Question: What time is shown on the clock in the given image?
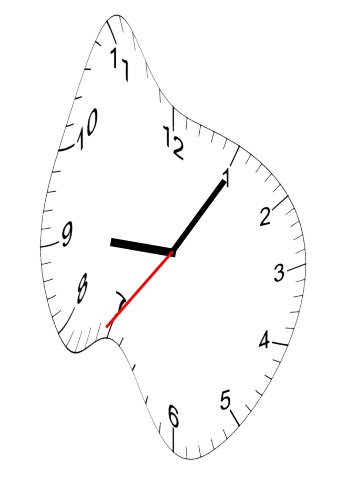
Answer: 09:05:36